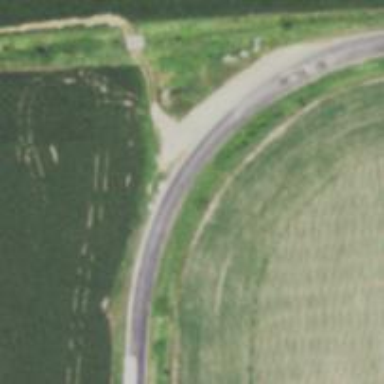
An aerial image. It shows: Secondary road with asphalt surface.